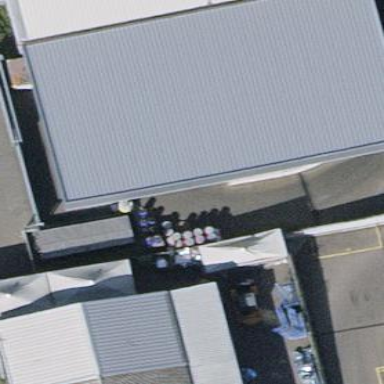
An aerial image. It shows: View of roof of building.